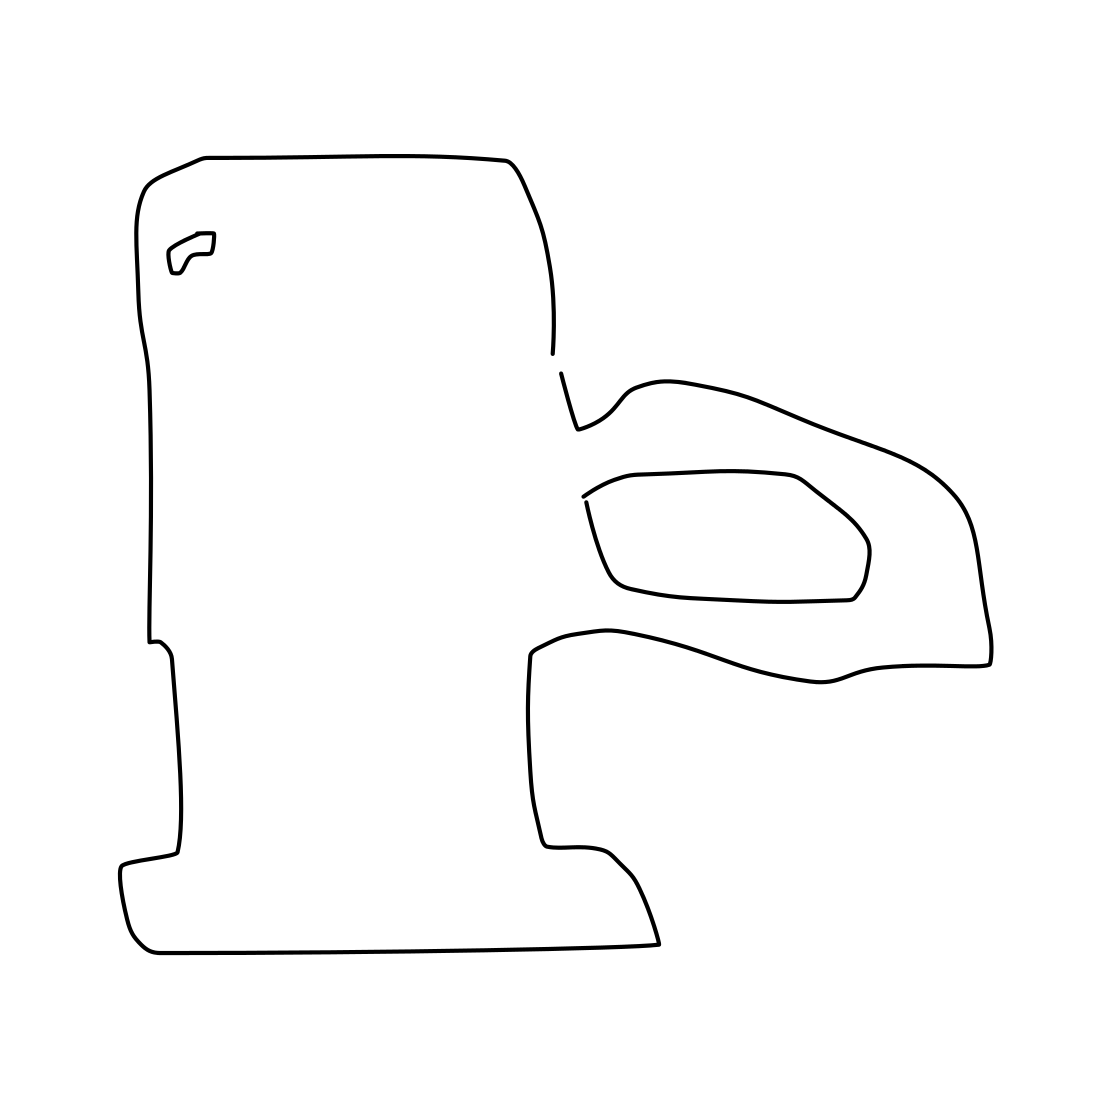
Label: toilet